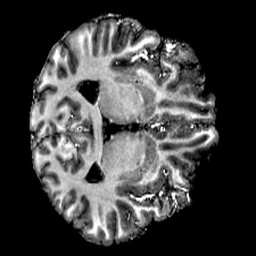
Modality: T1w
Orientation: axial
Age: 22
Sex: male
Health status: healthy
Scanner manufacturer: siemens
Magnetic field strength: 6.98 T
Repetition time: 6 s
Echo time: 0.00302 s